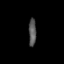
Tissue: prostate
Cell type: Endothelial cells
Senescence score: 0.6926
Nuclear area (px): 206
Mean DAPI intensity: 85.413